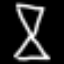
Label: hourglass